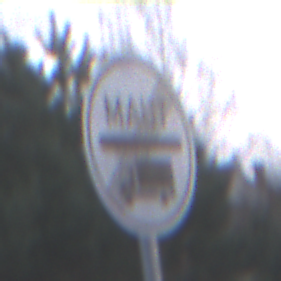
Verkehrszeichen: EndeMautpflicht
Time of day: MorningAfternoon
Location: Outdoor (Nature)
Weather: PartlyCloudy
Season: NotSpecified
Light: Natural